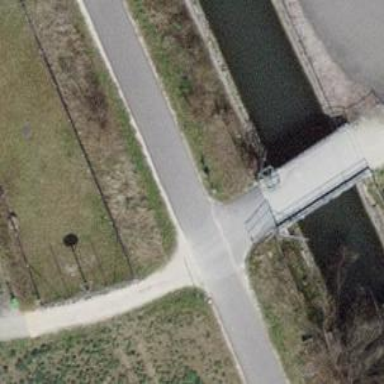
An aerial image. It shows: Concrete path bridge.